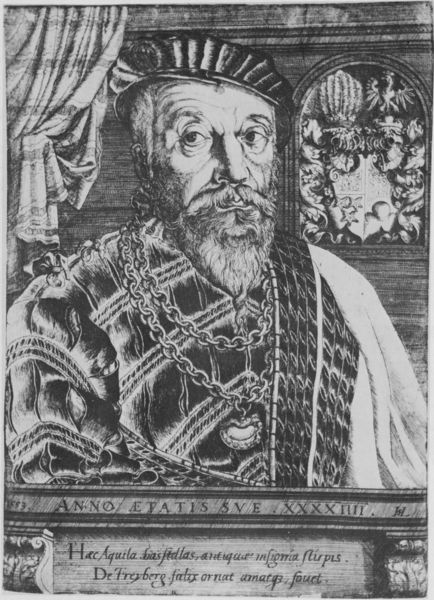
Titel: Bildnis des Pankraz von Freyberg-Hohenaschau
Künstler: Hanns Lautensack
Institution: (Seriendruck)
Schlagwörter: mann, umhang, weiß, fenster, grau, hut, mund, nase, profil, schmuck, schwarz, stirn, zeichnung, blick, haube, alt, bart, jacke, kappe, mütze, wand, augen, falten, samt, bildnis, portrait, porträt, vorhang, auge, gewand, mantel, reich, borte, renaissance, fell, schärpe, holzschnitt, schrift, seitlich, bogen, alter mann, kette, grafik, graphik, tafel, falte, inschrift, gestreift, überwurf, faltenwurf, schnauzbart, schild, alter, medaillon, druck, druckgraphik, druckgrafik, radierung, stich, schwarzweiß, text, ketten, bürger, beschriftung, orden, wappen, hubi, wams, zeilen, kupferstich, latein, schrft, amtskette, kettenhemd, ordenskette, mnatel, bildnfis, vorhagn, renaisance, barret, portrtät, bsrt, seriendrcuk, freyberg, frontsal, treyberg